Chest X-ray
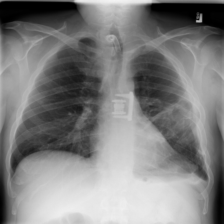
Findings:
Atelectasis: negative
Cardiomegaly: negative
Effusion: negative
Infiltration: negative
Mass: negative
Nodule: negative
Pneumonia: negative
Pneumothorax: negative
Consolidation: negative
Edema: negative
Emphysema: negative
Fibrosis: negative
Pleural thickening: positive
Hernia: negative